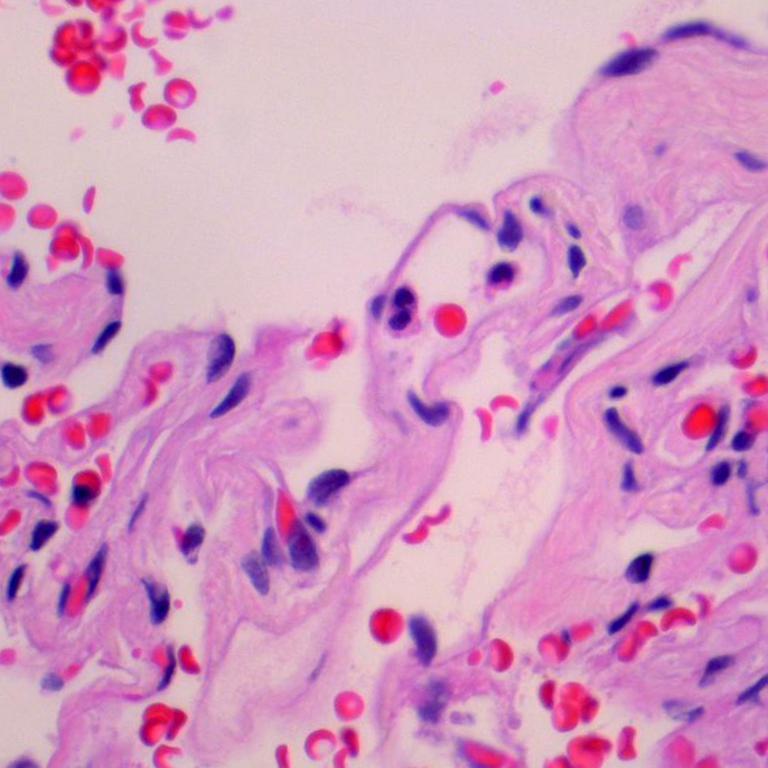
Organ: lung
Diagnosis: benign